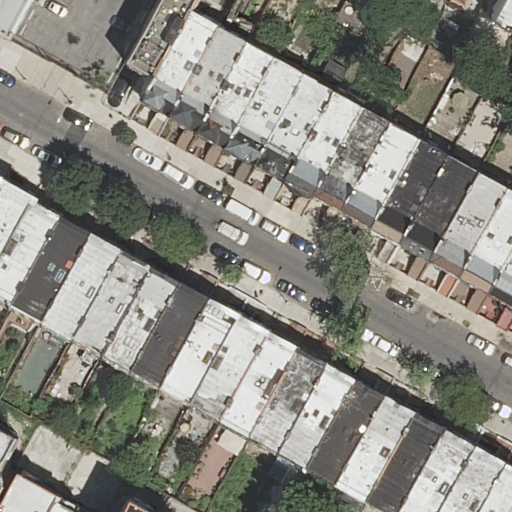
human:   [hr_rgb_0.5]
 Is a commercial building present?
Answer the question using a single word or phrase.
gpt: no

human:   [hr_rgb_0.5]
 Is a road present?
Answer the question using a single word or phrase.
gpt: yes

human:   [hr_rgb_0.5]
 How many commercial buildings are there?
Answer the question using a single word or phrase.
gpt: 0

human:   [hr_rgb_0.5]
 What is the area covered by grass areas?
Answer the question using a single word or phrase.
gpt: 0m2

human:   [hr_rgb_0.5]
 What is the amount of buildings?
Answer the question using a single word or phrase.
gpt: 40

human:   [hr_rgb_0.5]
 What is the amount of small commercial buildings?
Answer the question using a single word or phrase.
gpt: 0

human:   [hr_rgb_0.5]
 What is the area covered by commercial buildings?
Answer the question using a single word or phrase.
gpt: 0m2

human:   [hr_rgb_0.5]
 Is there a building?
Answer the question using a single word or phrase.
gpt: yes

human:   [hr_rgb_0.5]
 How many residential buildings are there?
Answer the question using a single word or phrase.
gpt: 40

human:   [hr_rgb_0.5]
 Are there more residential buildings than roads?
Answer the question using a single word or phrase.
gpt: yes

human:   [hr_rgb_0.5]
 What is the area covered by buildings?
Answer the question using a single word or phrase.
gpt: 4361m2

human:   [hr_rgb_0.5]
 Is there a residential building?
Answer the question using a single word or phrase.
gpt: yes

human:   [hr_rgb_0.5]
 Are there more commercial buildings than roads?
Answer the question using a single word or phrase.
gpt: no

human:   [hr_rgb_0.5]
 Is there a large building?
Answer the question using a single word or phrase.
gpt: no

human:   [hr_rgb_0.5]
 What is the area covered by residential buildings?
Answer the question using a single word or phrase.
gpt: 4361m2

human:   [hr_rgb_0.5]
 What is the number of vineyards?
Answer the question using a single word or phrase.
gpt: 0

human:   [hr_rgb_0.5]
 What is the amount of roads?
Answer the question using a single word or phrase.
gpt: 2

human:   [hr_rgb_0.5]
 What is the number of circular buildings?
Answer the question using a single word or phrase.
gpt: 0

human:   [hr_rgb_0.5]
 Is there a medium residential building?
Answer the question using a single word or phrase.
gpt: yes

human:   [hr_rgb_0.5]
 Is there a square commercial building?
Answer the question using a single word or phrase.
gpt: no

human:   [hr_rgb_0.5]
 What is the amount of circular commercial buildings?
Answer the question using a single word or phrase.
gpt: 0

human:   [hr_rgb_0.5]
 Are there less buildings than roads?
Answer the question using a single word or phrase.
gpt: no

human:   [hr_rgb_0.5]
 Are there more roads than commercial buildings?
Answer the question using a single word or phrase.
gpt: yes

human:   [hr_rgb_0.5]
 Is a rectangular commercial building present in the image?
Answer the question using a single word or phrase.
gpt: no

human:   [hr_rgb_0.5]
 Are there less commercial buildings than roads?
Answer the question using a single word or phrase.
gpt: yes

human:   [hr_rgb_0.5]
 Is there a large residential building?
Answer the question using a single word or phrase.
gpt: no

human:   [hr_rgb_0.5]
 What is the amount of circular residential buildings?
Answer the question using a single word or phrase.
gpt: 0

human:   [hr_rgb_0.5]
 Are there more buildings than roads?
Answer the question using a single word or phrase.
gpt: yes

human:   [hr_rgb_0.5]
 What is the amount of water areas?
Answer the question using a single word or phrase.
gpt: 0

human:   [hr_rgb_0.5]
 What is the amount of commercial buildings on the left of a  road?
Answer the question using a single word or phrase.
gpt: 0

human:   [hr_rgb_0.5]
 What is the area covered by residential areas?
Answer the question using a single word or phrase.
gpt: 0m2

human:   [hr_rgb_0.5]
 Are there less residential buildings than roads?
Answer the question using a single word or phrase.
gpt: no

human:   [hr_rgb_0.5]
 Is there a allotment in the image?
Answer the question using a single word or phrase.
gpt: no

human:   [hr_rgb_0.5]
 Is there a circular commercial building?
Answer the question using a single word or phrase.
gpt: no

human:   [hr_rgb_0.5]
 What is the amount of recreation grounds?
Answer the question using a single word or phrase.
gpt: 0

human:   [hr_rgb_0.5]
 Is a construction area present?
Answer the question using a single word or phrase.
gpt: no

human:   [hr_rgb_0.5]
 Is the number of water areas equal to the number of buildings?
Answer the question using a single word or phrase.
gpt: no

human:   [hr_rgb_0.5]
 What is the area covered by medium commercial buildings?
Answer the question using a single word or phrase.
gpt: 0m2

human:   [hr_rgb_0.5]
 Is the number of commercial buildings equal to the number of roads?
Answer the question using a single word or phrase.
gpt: no

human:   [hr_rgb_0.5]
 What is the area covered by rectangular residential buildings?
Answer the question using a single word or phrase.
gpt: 4076m2

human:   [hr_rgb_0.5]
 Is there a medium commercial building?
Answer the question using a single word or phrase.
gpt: no

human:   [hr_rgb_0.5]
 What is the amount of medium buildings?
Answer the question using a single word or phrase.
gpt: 29

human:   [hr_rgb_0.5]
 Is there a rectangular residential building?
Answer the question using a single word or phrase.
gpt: yes

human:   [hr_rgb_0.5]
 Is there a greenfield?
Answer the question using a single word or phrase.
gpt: no

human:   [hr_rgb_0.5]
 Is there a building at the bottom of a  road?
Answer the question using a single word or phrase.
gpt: yes

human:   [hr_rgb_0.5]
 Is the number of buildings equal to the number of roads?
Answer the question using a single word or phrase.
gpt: no

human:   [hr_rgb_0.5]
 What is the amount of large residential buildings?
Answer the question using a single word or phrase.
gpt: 0

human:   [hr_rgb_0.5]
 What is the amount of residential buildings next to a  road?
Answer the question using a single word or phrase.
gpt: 40

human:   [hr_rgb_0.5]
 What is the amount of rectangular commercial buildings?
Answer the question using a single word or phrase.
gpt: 0

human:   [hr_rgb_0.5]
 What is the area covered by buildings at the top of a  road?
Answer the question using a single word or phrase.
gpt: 1453m2

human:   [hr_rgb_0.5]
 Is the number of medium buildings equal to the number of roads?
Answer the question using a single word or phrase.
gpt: no

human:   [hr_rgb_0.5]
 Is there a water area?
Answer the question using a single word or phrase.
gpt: no

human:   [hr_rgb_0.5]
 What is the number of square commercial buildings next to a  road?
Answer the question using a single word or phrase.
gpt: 0

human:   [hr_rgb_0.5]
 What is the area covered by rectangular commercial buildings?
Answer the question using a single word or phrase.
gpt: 0m2

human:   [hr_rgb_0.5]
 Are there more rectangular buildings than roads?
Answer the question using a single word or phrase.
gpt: yes

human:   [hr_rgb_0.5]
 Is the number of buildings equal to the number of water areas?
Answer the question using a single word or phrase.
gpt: no

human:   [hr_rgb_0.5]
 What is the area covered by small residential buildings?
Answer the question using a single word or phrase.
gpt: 409m2

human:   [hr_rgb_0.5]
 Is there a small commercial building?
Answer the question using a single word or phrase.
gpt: no

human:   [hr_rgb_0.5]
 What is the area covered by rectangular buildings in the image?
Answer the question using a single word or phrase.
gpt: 4076m2

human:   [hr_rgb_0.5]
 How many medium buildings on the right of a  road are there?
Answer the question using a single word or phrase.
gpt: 23

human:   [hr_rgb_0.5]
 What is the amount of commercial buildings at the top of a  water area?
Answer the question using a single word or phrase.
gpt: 0

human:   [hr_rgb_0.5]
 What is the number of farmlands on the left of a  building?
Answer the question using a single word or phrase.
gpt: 0

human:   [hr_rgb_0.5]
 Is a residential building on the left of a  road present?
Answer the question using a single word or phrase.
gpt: yes

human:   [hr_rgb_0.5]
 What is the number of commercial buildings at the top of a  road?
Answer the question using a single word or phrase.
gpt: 0